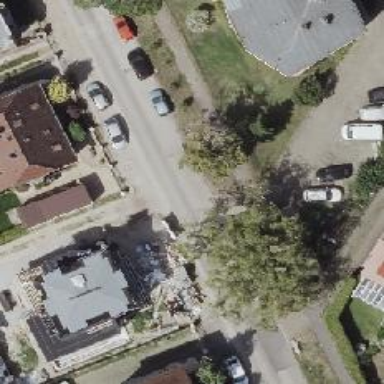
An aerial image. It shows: Residential road with concrete surface. There are sidewalks on both sides.